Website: macys
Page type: payment
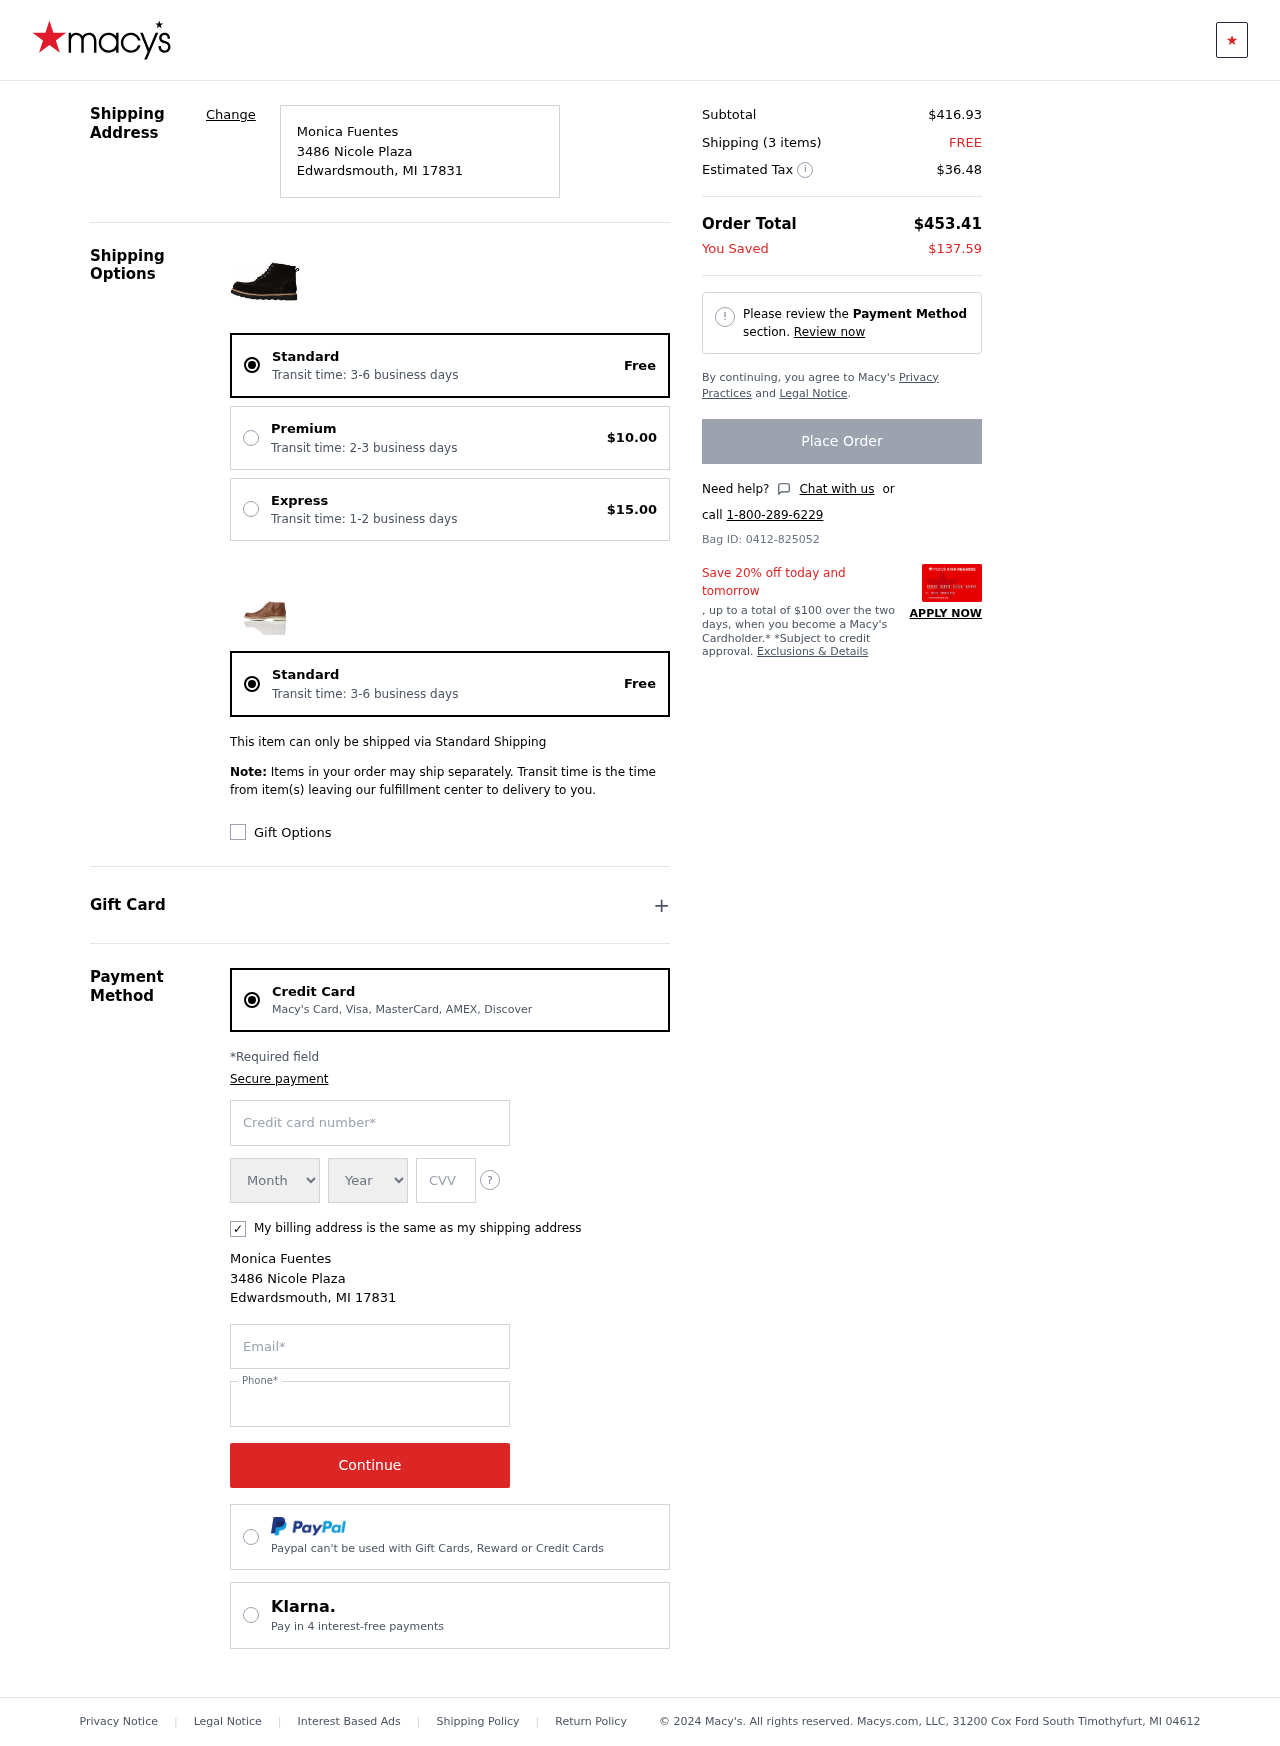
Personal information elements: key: PII_CARD_CVV
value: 057
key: PII_CARD_EXPIRY_MONTH
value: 06
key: PII_CARD_EXPIRY_YEAR
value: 30
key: PII_CARD_NUMBER
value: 6011 7427 9128 7049
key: PII_CITY
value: Edwardsmouth
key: PII_EMAIL
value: monicafuentes@yahoo.com
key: PII_FULLNAME
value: Monica Fuentes
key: PII_PHONE
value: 5843161766
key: PII_POSTCODE
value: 17831
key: PII_STATE_ABBR
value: MI
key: PII_STREET
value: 3486 Nicole Plaza
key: PII_FULLNAME2
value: Monica Fuentes
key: PII_CITY2
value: Edwardsmouth
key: PII_STATE_ABBR2
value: MI
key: PII_POSTCODE_FULL
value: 17831
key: PII_POSTCODE_NUMERIC
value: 17831
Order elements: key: ORDER_DELIVERY_DATE
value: Transit time: 3-6 business days
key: ORDER_SHIPPING_STANDARD
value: Free
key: ORDER_SHIPPING_PREMIUM
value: $10.00
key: ORDER_SHIPPING_EXPRESS
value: $15.00
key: ORDER_DELIVERY_DATE2
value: Transit time: 3-6 business days
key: ORDER_SHIPPING_STANDARD2
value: Free
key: ORDER_SUBTOTAL
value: $416.93
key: ORDER_NUM_ITEMS
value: Shipping (3 items)
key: ORDER_SHIPPING_COST
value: FREE
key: ORDER_TAX
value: $36.48
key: ORDER_TOTAL
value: $453.41
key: ORDER_SAVINGS
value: $137.59
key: ORDER_ID
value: Bag ID: 0412-825052